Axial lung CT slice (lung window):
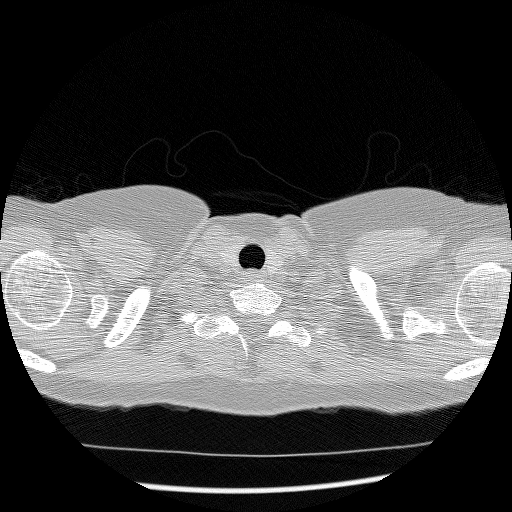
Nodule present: no